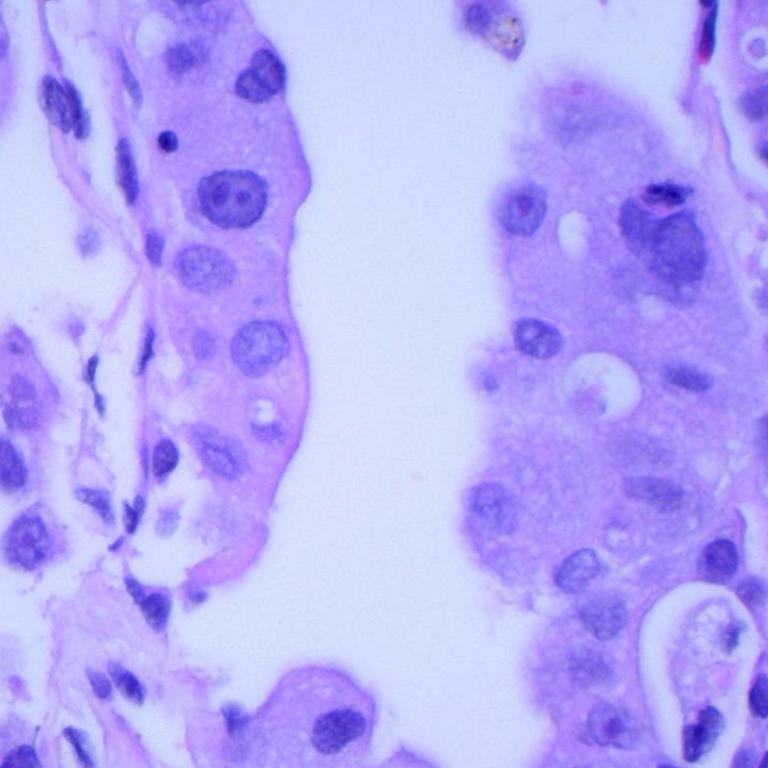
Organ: lung
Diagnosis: adenocarcinomas